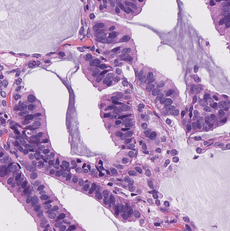
Tumor epithelial tissue: yes
Tumor-associated stroma tissue: no
Normal tissue: no